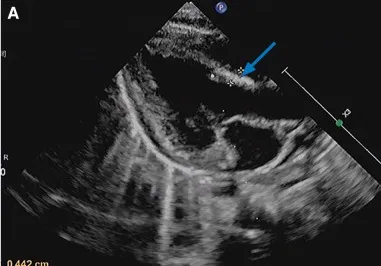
Parasternal left ventricle long axis view of transthoracic echocardiograms on PND 41.
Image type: radiology (ultrasound)